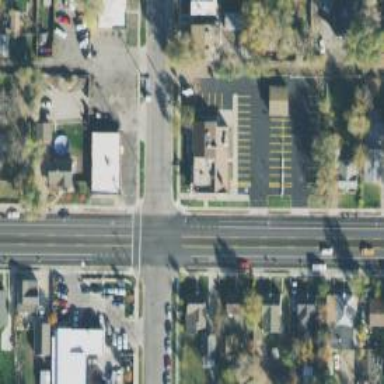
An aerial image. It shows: Uncontrolled road crossing with marked lines.